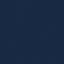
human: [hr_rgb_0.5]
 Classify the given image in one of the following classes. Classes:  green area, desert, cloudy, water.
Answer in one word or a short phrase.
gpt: water